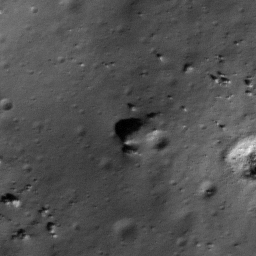
Pit: Stefan L 1
Host crater: Stefan L
Host type: impact_melt
Lunar coordinates: latitude 44.537, longitude 252.03